Field crop: maize
Growth stage: 2
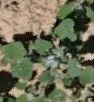
Species: chenopodium